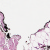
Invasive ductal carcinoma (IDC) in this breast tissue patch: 0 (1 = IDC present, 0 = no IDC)